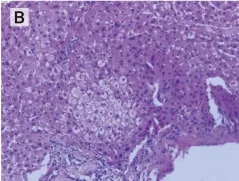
Laparoscopic exploration revealed a large number of metastatic nodules in peritoneum, greatero- mentum, small intestine and liver. (B, C) Histopathological examination of the omentum revealed met- astatic signet ring cell carcinoma.
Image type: pathology (h&e)